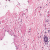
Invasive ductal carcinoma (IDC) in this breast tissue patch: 0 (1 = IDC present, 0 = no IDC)